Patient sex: F
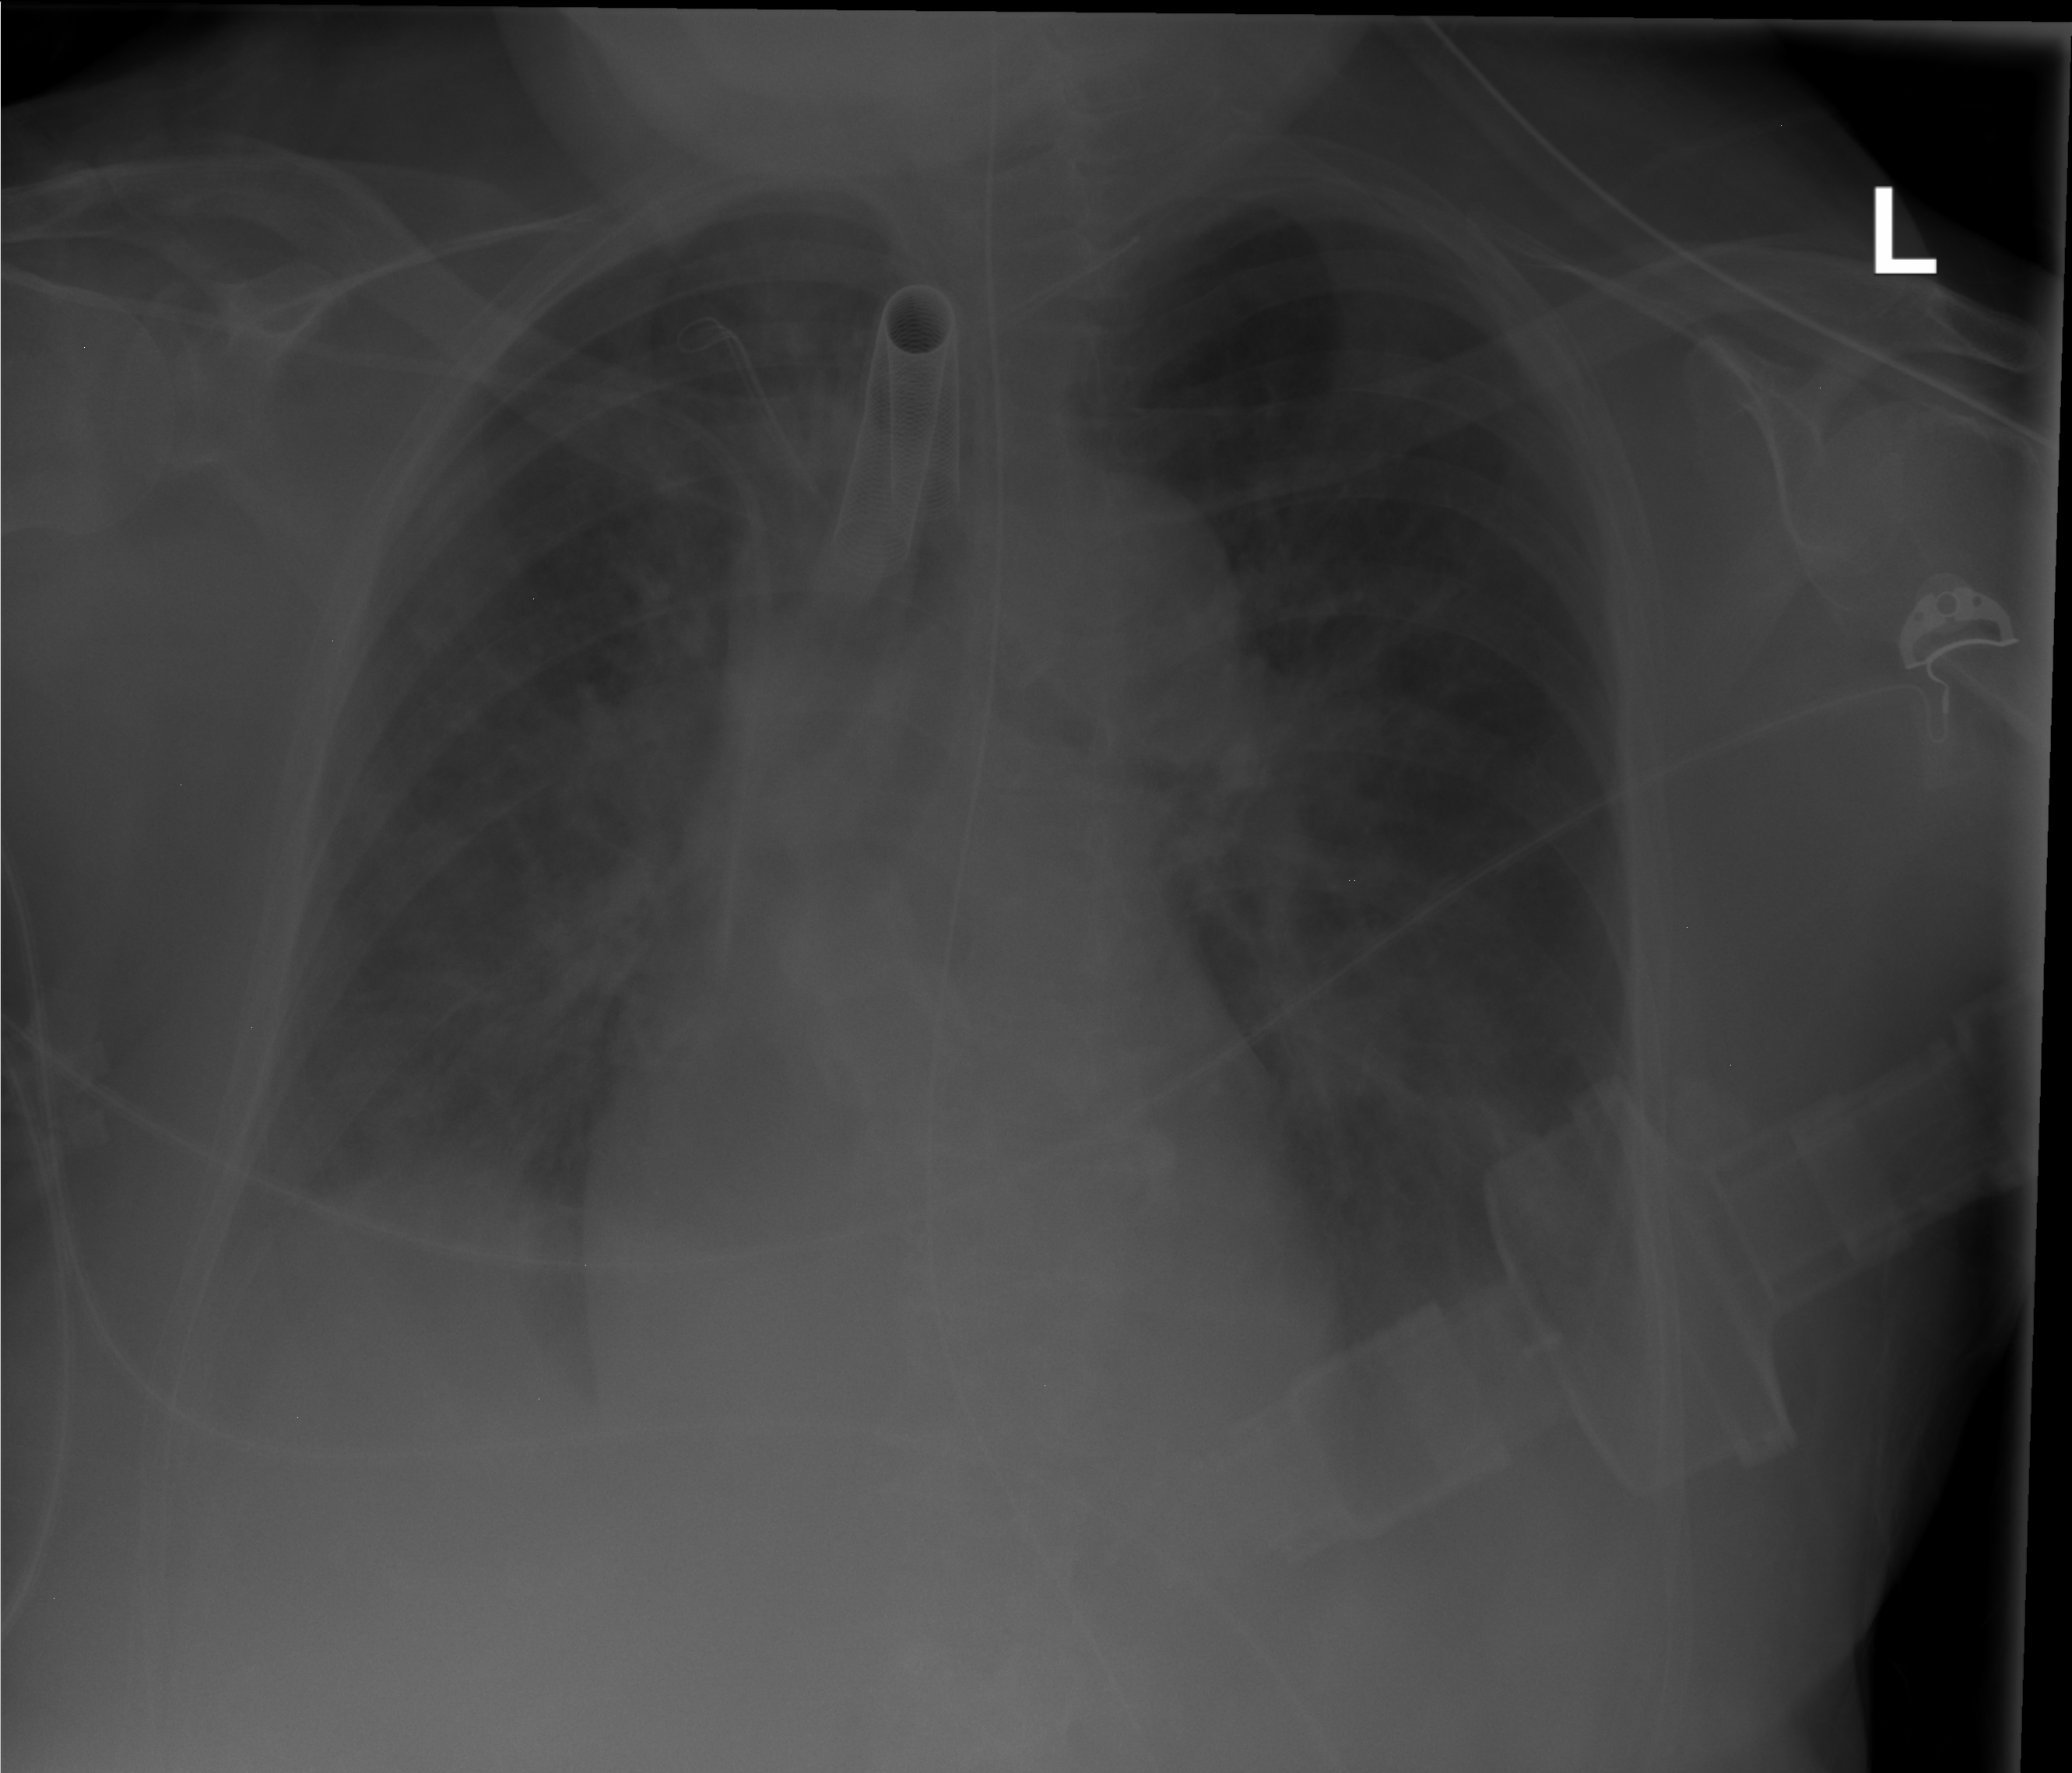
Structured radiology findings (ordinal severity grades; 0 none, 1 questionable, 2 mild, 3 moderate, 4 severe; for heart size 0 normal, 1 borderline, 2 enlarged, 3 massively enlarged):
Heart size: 0
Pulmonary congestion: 2
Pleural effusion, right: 2
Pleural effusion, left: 1
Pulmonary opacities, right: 1
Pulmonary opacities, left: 2
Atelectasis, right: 1
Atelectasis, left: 1